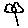
Label: flower